高三 · 立体几何学
(12 分) 如图所示, 在 $\triangle A B C$ 中, $a=b \cdot \cos C+c \cdot \cos B$, 其中 $a, b, c$ 分别为角 $A, B, C$ 的对边, 在四面体 $P A B C$ 中, $S_{1}, S_{2}, S_{3}, S$ 分别表示 $\triangle P A B$, $\triangle P B C, \mathrm{~V} P C A, \triangle A B C$ 的面积, $\alpha, \beta, \gamma$ 依次表示面 $P A B$, 面 $P B C$,面 $P C A$ 与底面 $A B C$ 所成二面角的大小. 写出对四面体性质的猜想, 并证明你的结论.

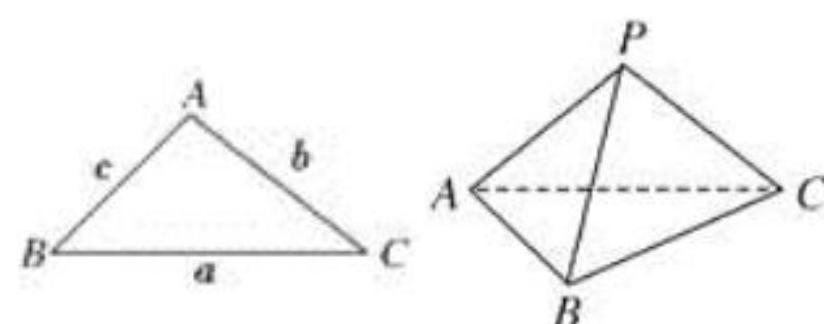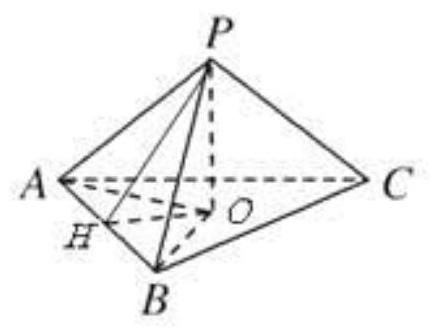
答案: 在四面体中的结论为 $S=S_{1} \cdot \cos \alpha+S_{2} \cdot \cos \beta+S_{3} \cdot \cos \gamma$, 证明见解析.【解析】类比三角形中的结论, 猜想在四面体中的结论为 $S=S_{1} \cdot \cos \alpha+S_{2} \cdot \cos \beta+S_{3} \cdot \cos \gamma$.证明: 如图, 设 $P$ 点在底面的射影为 $O$ 点, 过 $O$ 点作 $O H \perp A B$, 交 $A B$ 于 $H$,
解析: 连接 $P H, O A, O B$$\angle P H O$ 就是平面 $P A B$ 与底面 $A B C$ 所成的二面角, 则 $\angle P H O=\alpha$$S_{	riangle A O B}=\frac{1}{2} 	imes A B 	imes O H, \quad S_{	riangle P A B}=\frac{1}{2} 	imes A B 	imes P H, \quad \cos \alpha=\cos \angle P H O=\frac{O H}{P H}=\frac{S_{	riangle A O B}}{S_{1}}$, $	herefore S_{	riangle A O B}=S_{1} \cos \alpha$, 同理 $S_{	riangle C O B}=S_{2} \cos \beta, S_{\mathrm{VAOC}}=S_{3} \cos \gamma$,又 $S=S_{	riangle A O B}+S_{	riangle C O B}+S_{	riangle A O C}$,$	herefore S=S_{1} \cdot \cos \alpha+S_{2} \cdot \cos \beta+S_{3} \cdot \cos \gamma$.